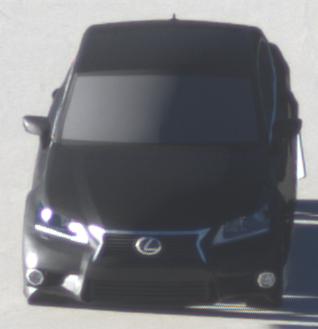
Make: Lexus
Model: GS 250
Detailed model: GS (L10)
Model produced from: 2012/06
Model produced until: 2013/12
Doors: 4
Color: black
Road condition: dry road
Daytime: sunrise or sunset
Contrast: high contrast